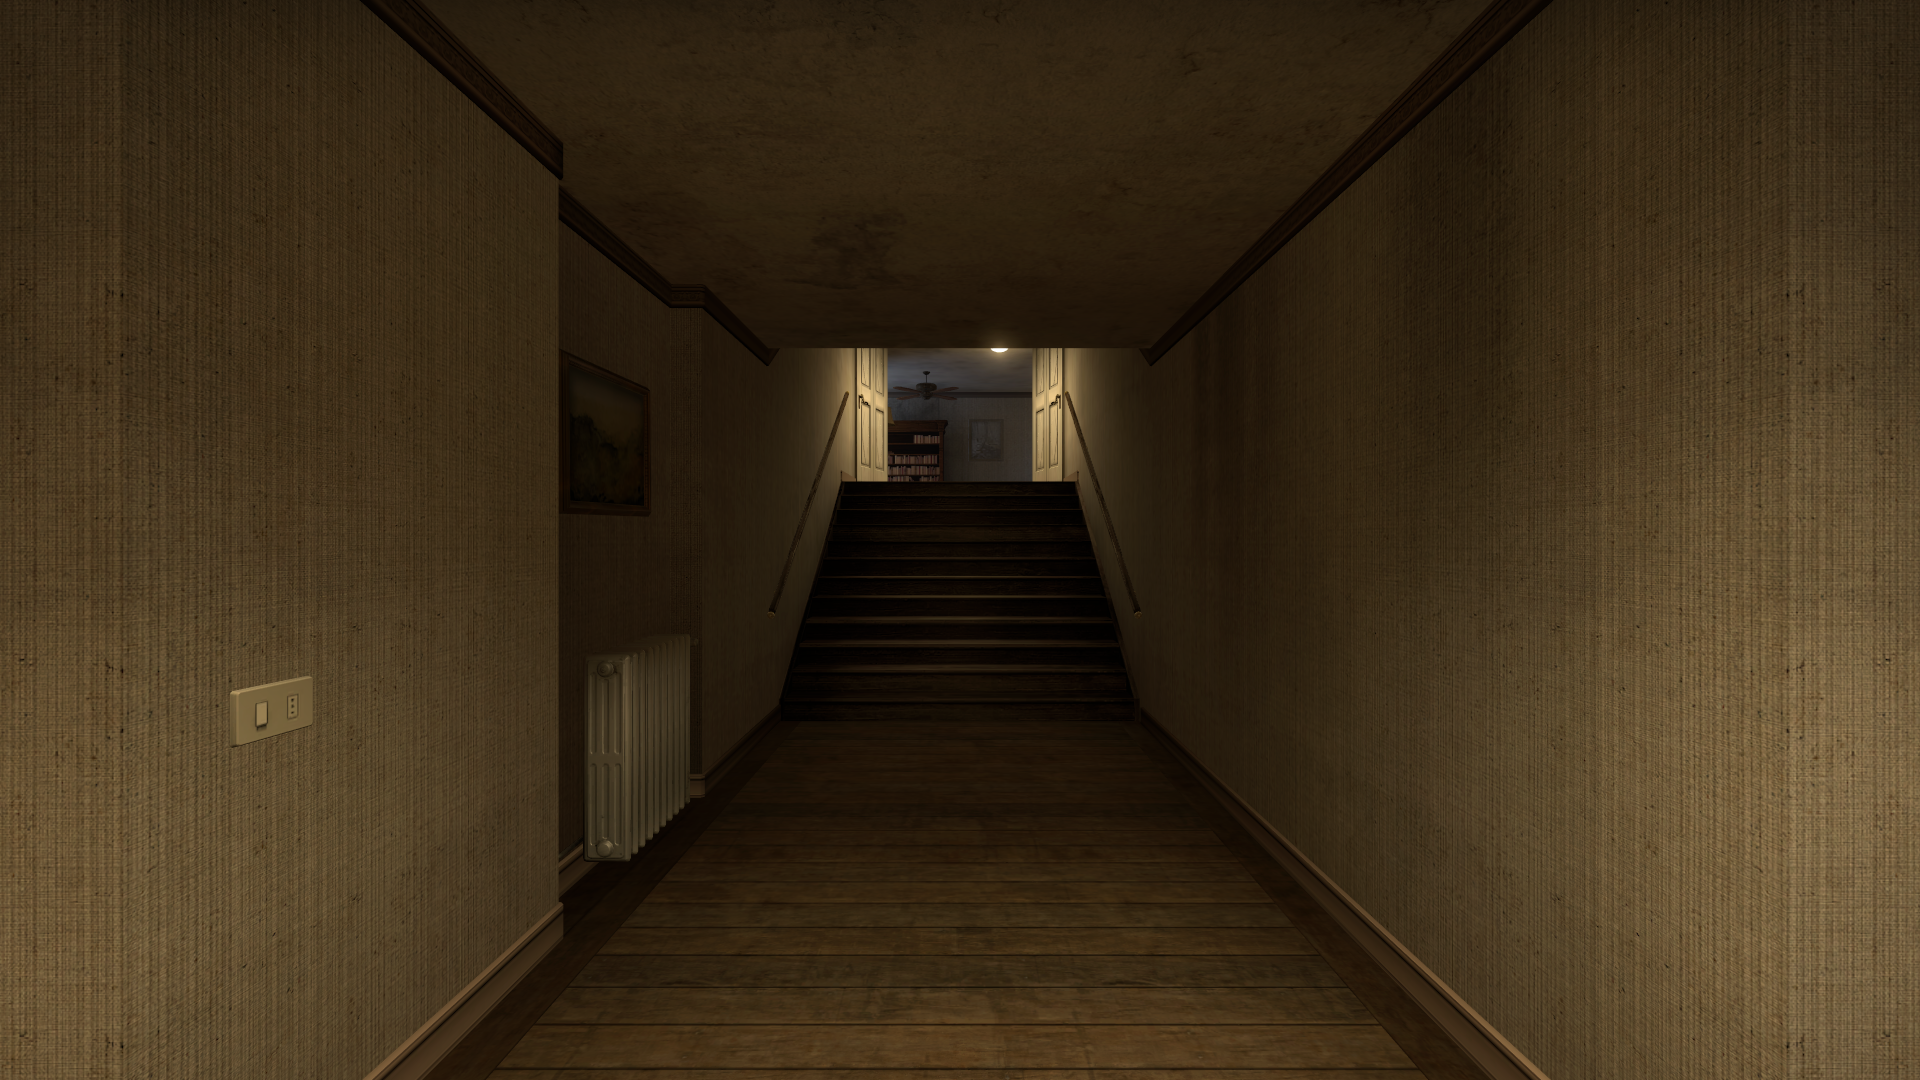
Map: de_inferno